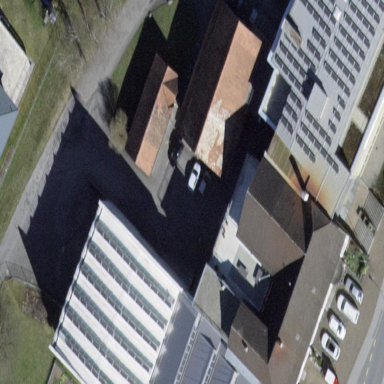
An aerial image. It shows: Café building.